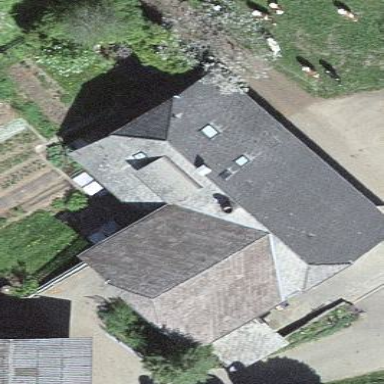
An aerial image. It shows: Farm building.